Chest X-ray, PA view. Patient: 62 years old, sex M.
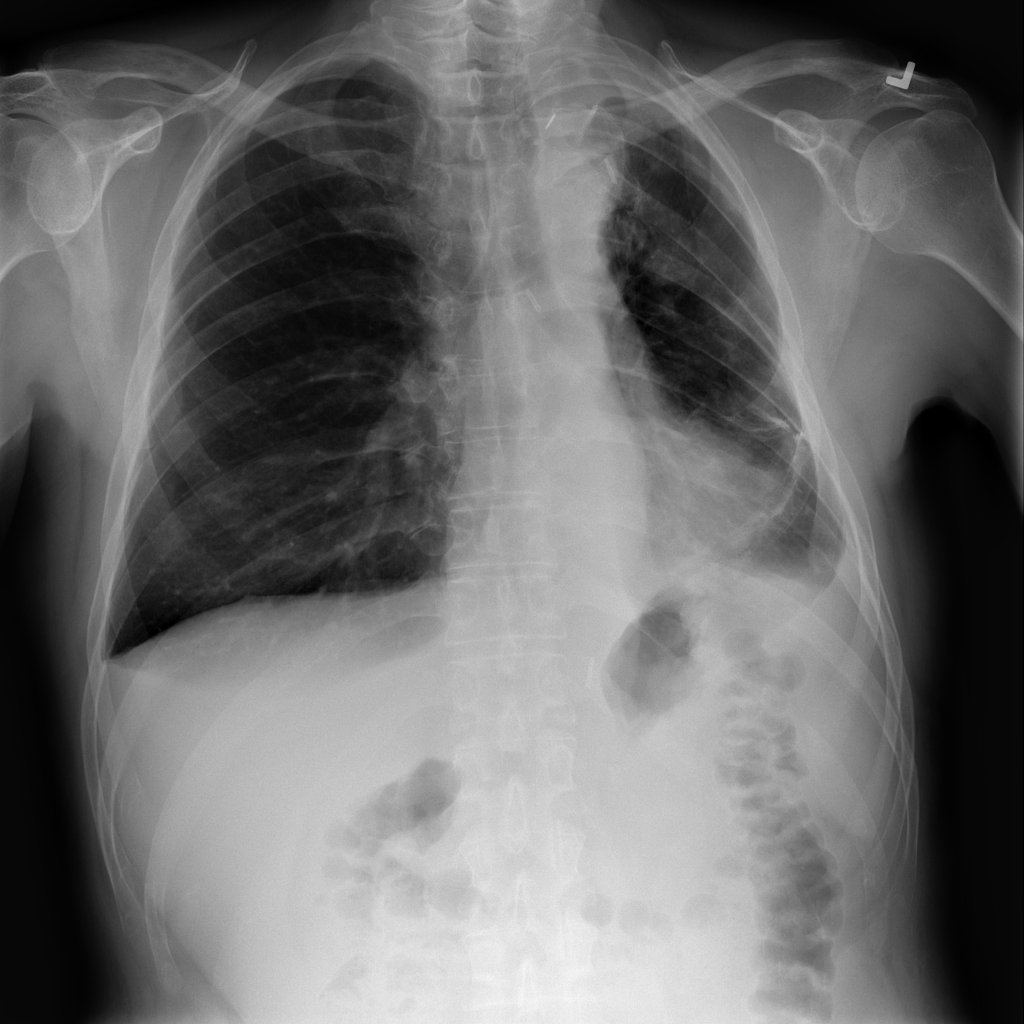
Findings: Mass, Pleural_Thickening